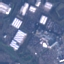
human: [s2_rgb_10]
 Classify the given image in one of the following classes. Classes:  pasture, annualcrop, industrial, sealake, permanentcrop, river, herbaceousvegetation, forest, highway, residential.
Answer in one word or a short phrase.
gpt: Industrial